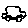
Label: car